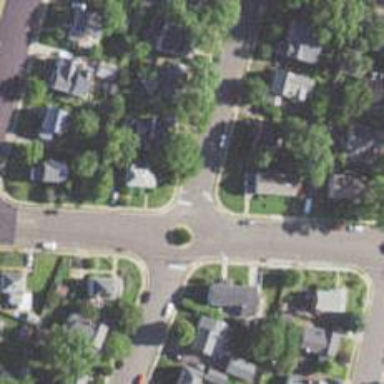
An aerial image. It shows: Road with stop sign.